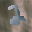
Label: 2